Interaction volume radius: 5 \u00c5
Interaction volume height: 20 \u00c5
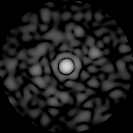
Disorder parameter: 0.8064